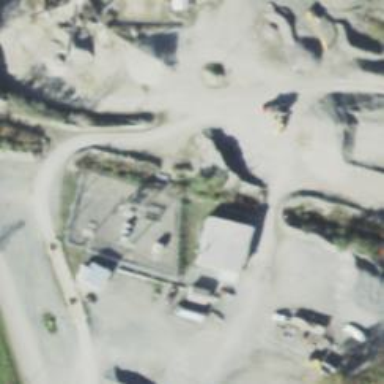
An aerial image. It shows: Quarry area.